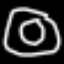
Label: donut